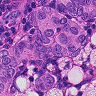
Metastatic tissue present: yes